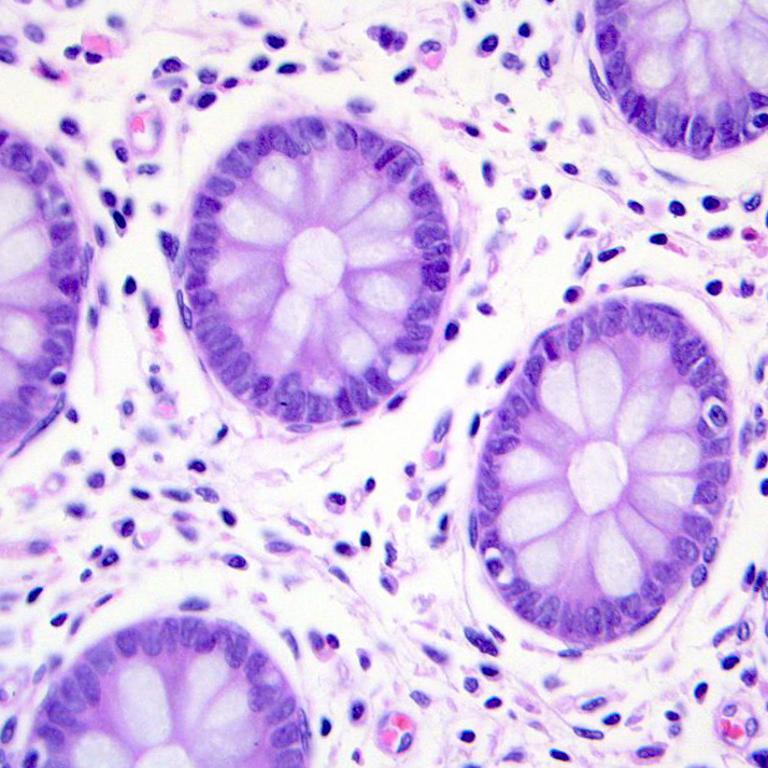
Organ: colon
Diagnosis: benign